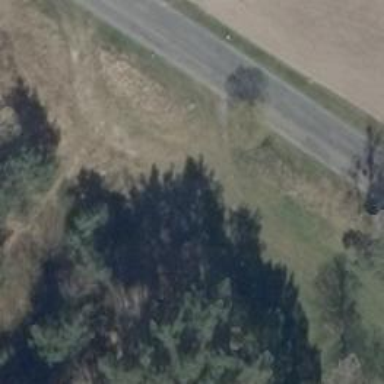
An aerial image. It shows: Culvert tunnel.